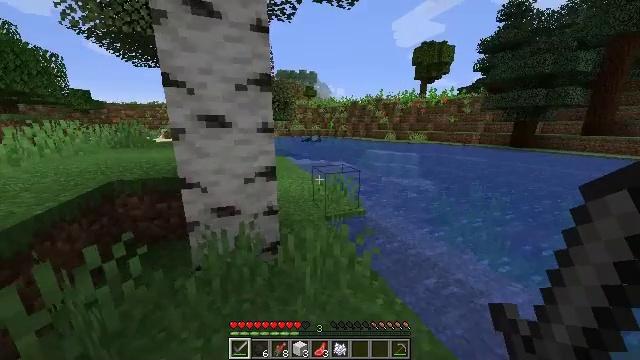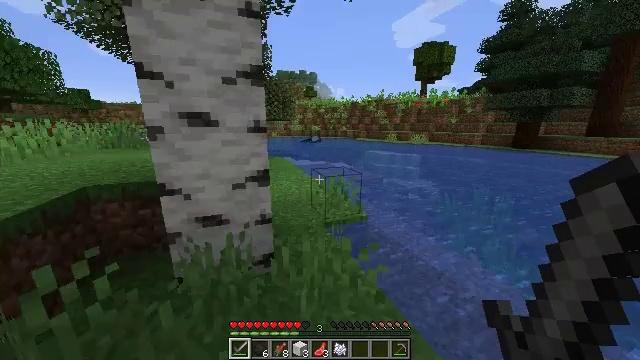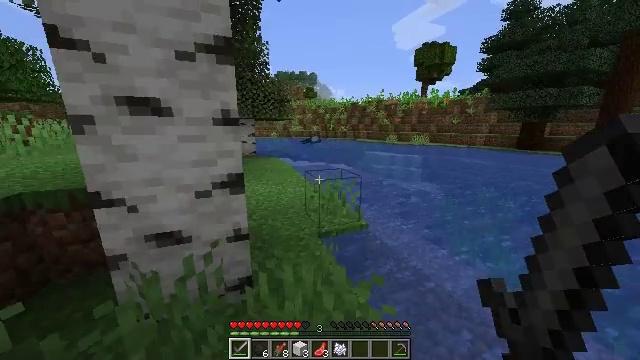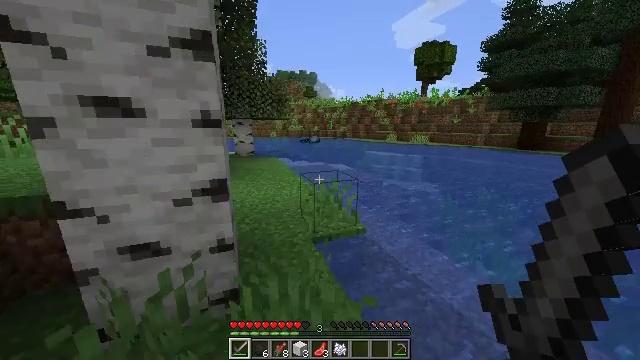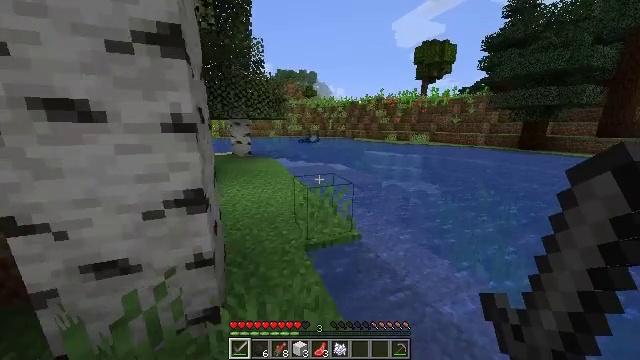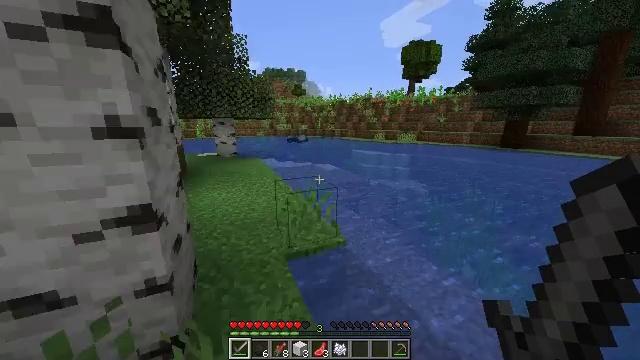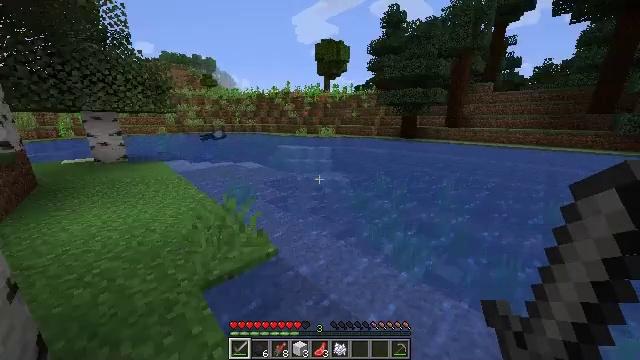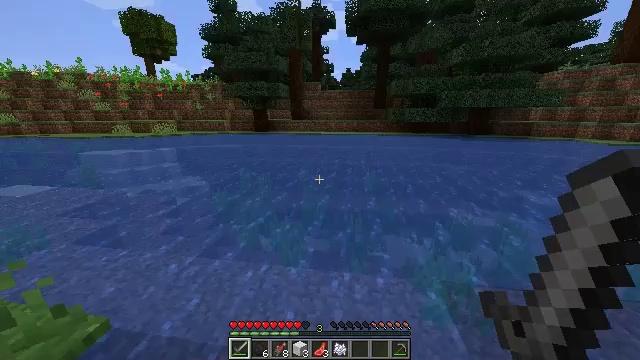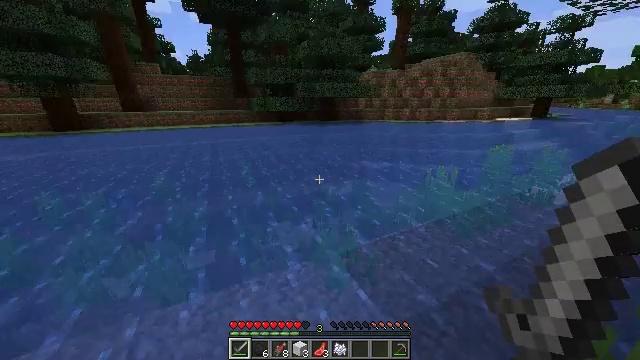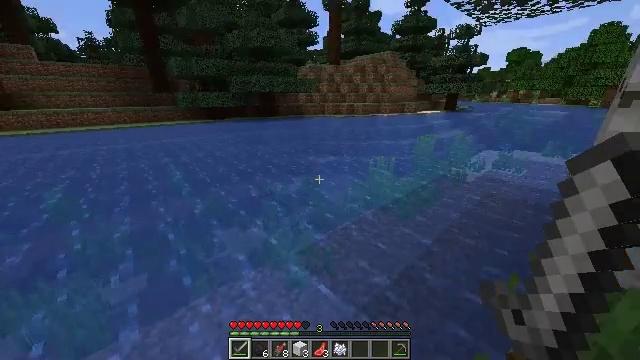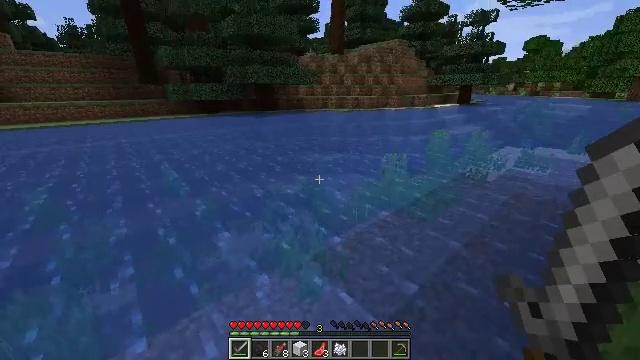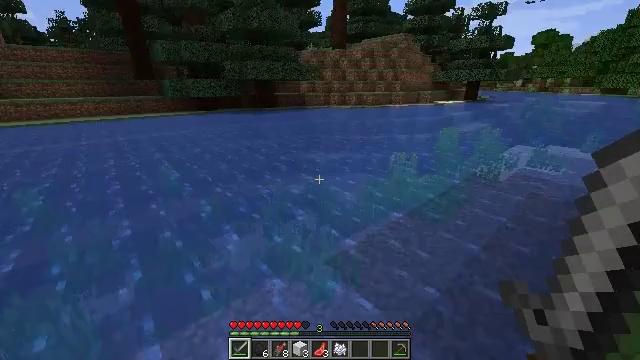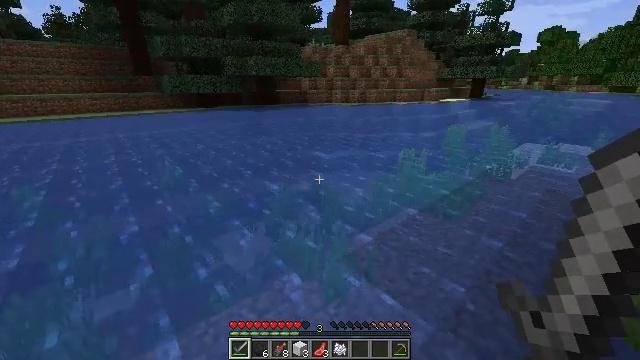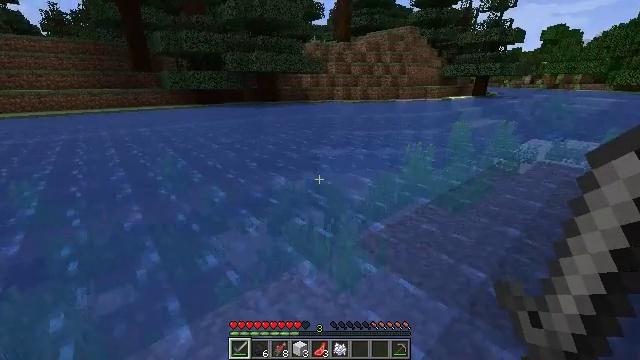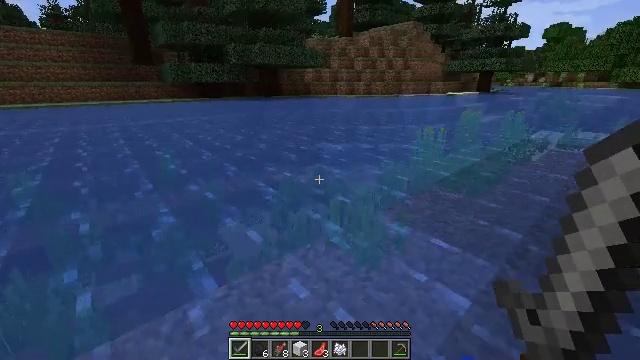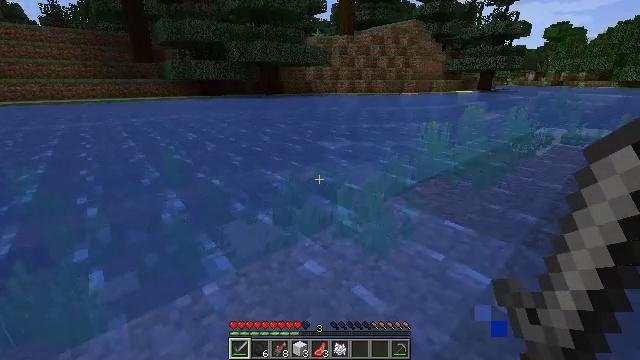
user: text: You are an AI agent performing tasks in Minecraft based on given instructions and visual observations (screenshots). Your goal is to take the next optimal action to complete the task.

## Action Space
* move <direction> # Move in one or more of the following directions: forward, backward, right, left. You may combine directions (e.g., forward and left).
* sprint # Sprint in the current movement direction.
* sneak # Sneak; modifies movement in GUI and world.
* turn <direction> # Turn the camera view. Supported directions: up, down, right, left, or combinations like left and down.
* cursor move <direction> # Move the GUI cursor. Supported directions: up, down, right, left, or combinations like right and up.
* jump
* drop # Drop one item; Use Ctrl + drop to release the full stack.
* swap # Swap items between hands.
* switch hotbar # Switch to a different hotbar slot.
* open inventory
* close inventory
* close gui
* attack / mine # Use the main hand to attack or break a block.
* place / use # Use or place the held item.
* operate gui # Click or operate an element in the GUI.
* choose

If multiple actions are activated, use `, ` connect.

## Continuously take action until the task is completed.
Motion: motion action
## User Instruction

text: Fish and kill the salmon.
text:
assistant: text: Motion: move forward
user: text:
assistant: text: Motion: move forward and move right
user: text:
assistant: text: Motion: move forward and move right
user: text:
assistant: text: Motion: move forward and move right
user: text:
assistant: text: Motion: move forward, turn right
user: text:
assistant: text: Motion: move forward, turn right and down
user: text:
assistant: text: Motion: move forward, turn right and down
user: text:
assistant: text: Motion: turn right and down
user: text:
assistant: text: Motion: move left, turn right
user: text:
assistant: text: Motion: move left
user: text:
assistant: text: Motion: move left
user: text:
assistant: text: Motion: move left
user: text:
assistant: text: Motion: move back and move left
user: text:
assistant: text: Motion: move back and move left
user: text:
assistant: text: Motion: move back and move left
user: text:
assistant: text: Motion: move back and move left
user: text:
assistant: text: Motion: move back and move left
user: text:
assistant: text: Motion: move back and move left
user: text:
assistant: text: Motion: move back and move left
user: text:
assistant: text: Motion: move back and move left
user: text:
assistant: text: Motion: move back and move left
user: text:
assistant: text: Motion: move back and move left
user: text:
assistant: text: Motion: move back and move left
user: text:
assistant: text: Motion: move back and move left
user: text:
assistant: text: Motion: move back and move left, turn left
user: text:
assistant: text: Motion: move back and move left, turn left and up, jump
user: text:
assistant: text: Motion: move back and move left, turn left and up, jump
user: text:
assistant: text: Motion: move back and move left, turn left and up, jump
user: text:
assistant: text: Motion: move back and move left, turn left, jump
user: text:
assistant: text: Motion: move back and move left, turn left, jump